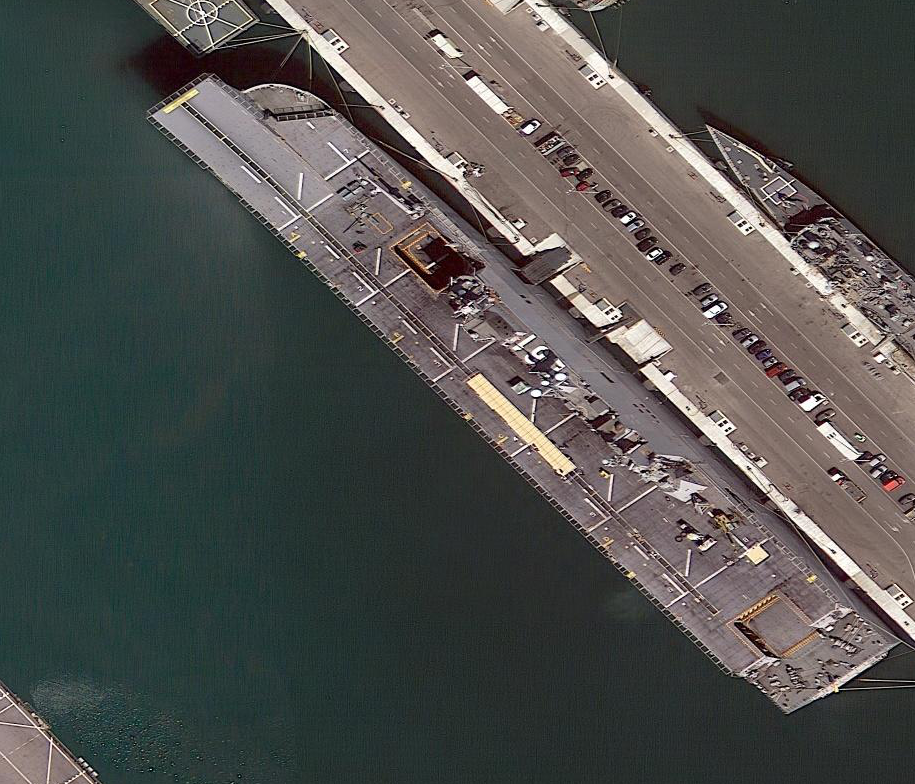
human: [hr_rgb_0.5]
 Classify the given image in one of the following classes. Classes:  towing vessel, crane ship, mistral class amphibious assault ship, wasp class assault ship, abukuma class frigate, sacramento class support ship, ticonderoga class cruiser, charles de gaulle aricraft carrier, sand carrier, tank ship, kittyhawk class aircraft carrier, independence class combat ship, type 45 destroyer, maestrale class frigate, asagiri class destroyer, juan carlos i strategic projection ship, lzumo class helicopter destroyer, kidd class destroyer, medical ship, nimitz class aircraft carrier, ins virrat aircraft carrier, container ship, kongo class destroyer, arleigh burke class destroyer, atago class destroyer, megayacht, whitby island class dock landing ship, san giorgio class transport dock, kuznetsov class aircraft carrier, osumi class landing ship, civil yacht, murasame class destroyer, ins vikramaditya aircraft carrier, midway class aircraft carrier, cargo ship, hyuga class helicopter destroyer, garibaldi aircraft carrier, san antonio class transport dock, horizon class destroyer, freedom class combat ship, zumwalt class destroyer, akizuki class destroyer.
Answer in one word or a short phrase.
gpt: Juan Carlos I Strategic Projection Ship